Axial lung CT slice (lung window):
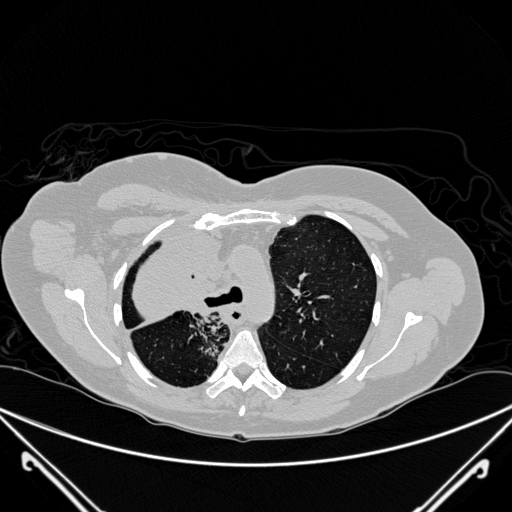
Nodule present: no